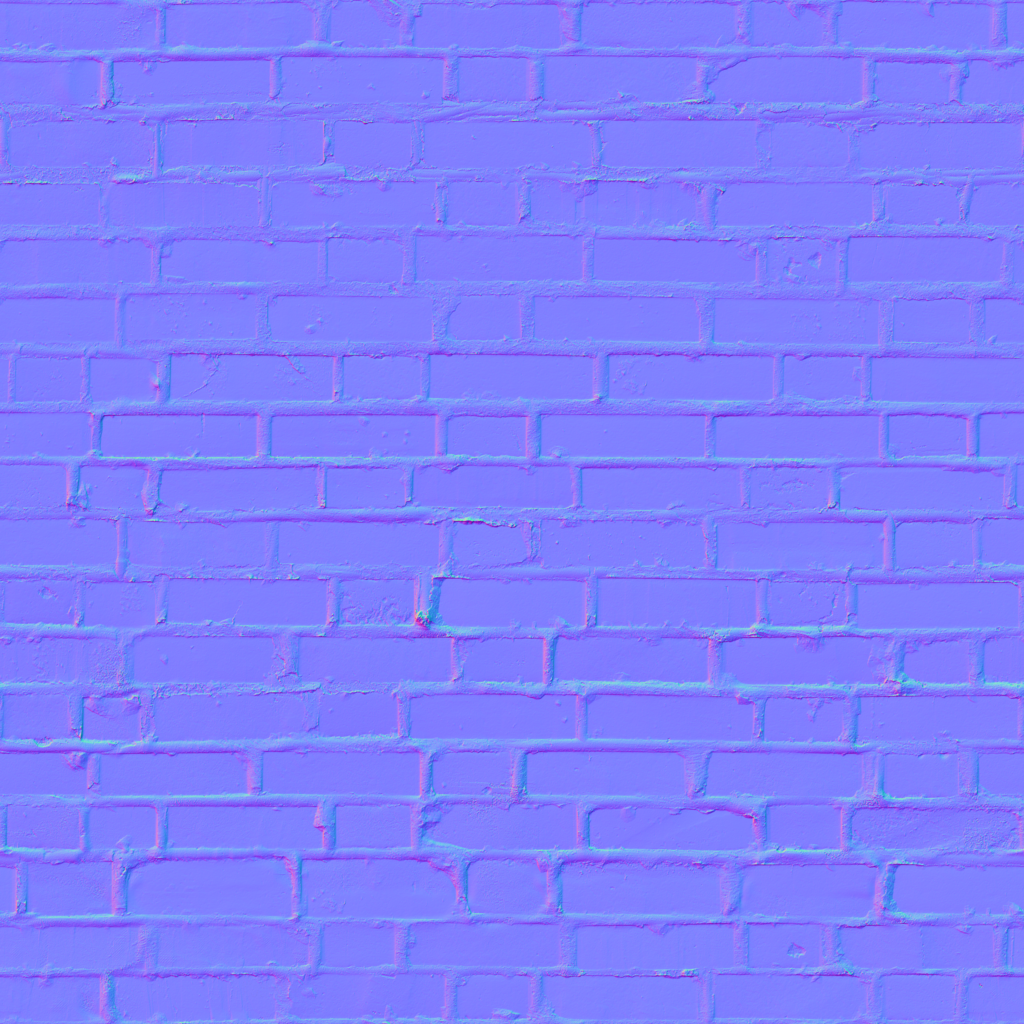
Texture map type: NormalDX